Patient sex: M
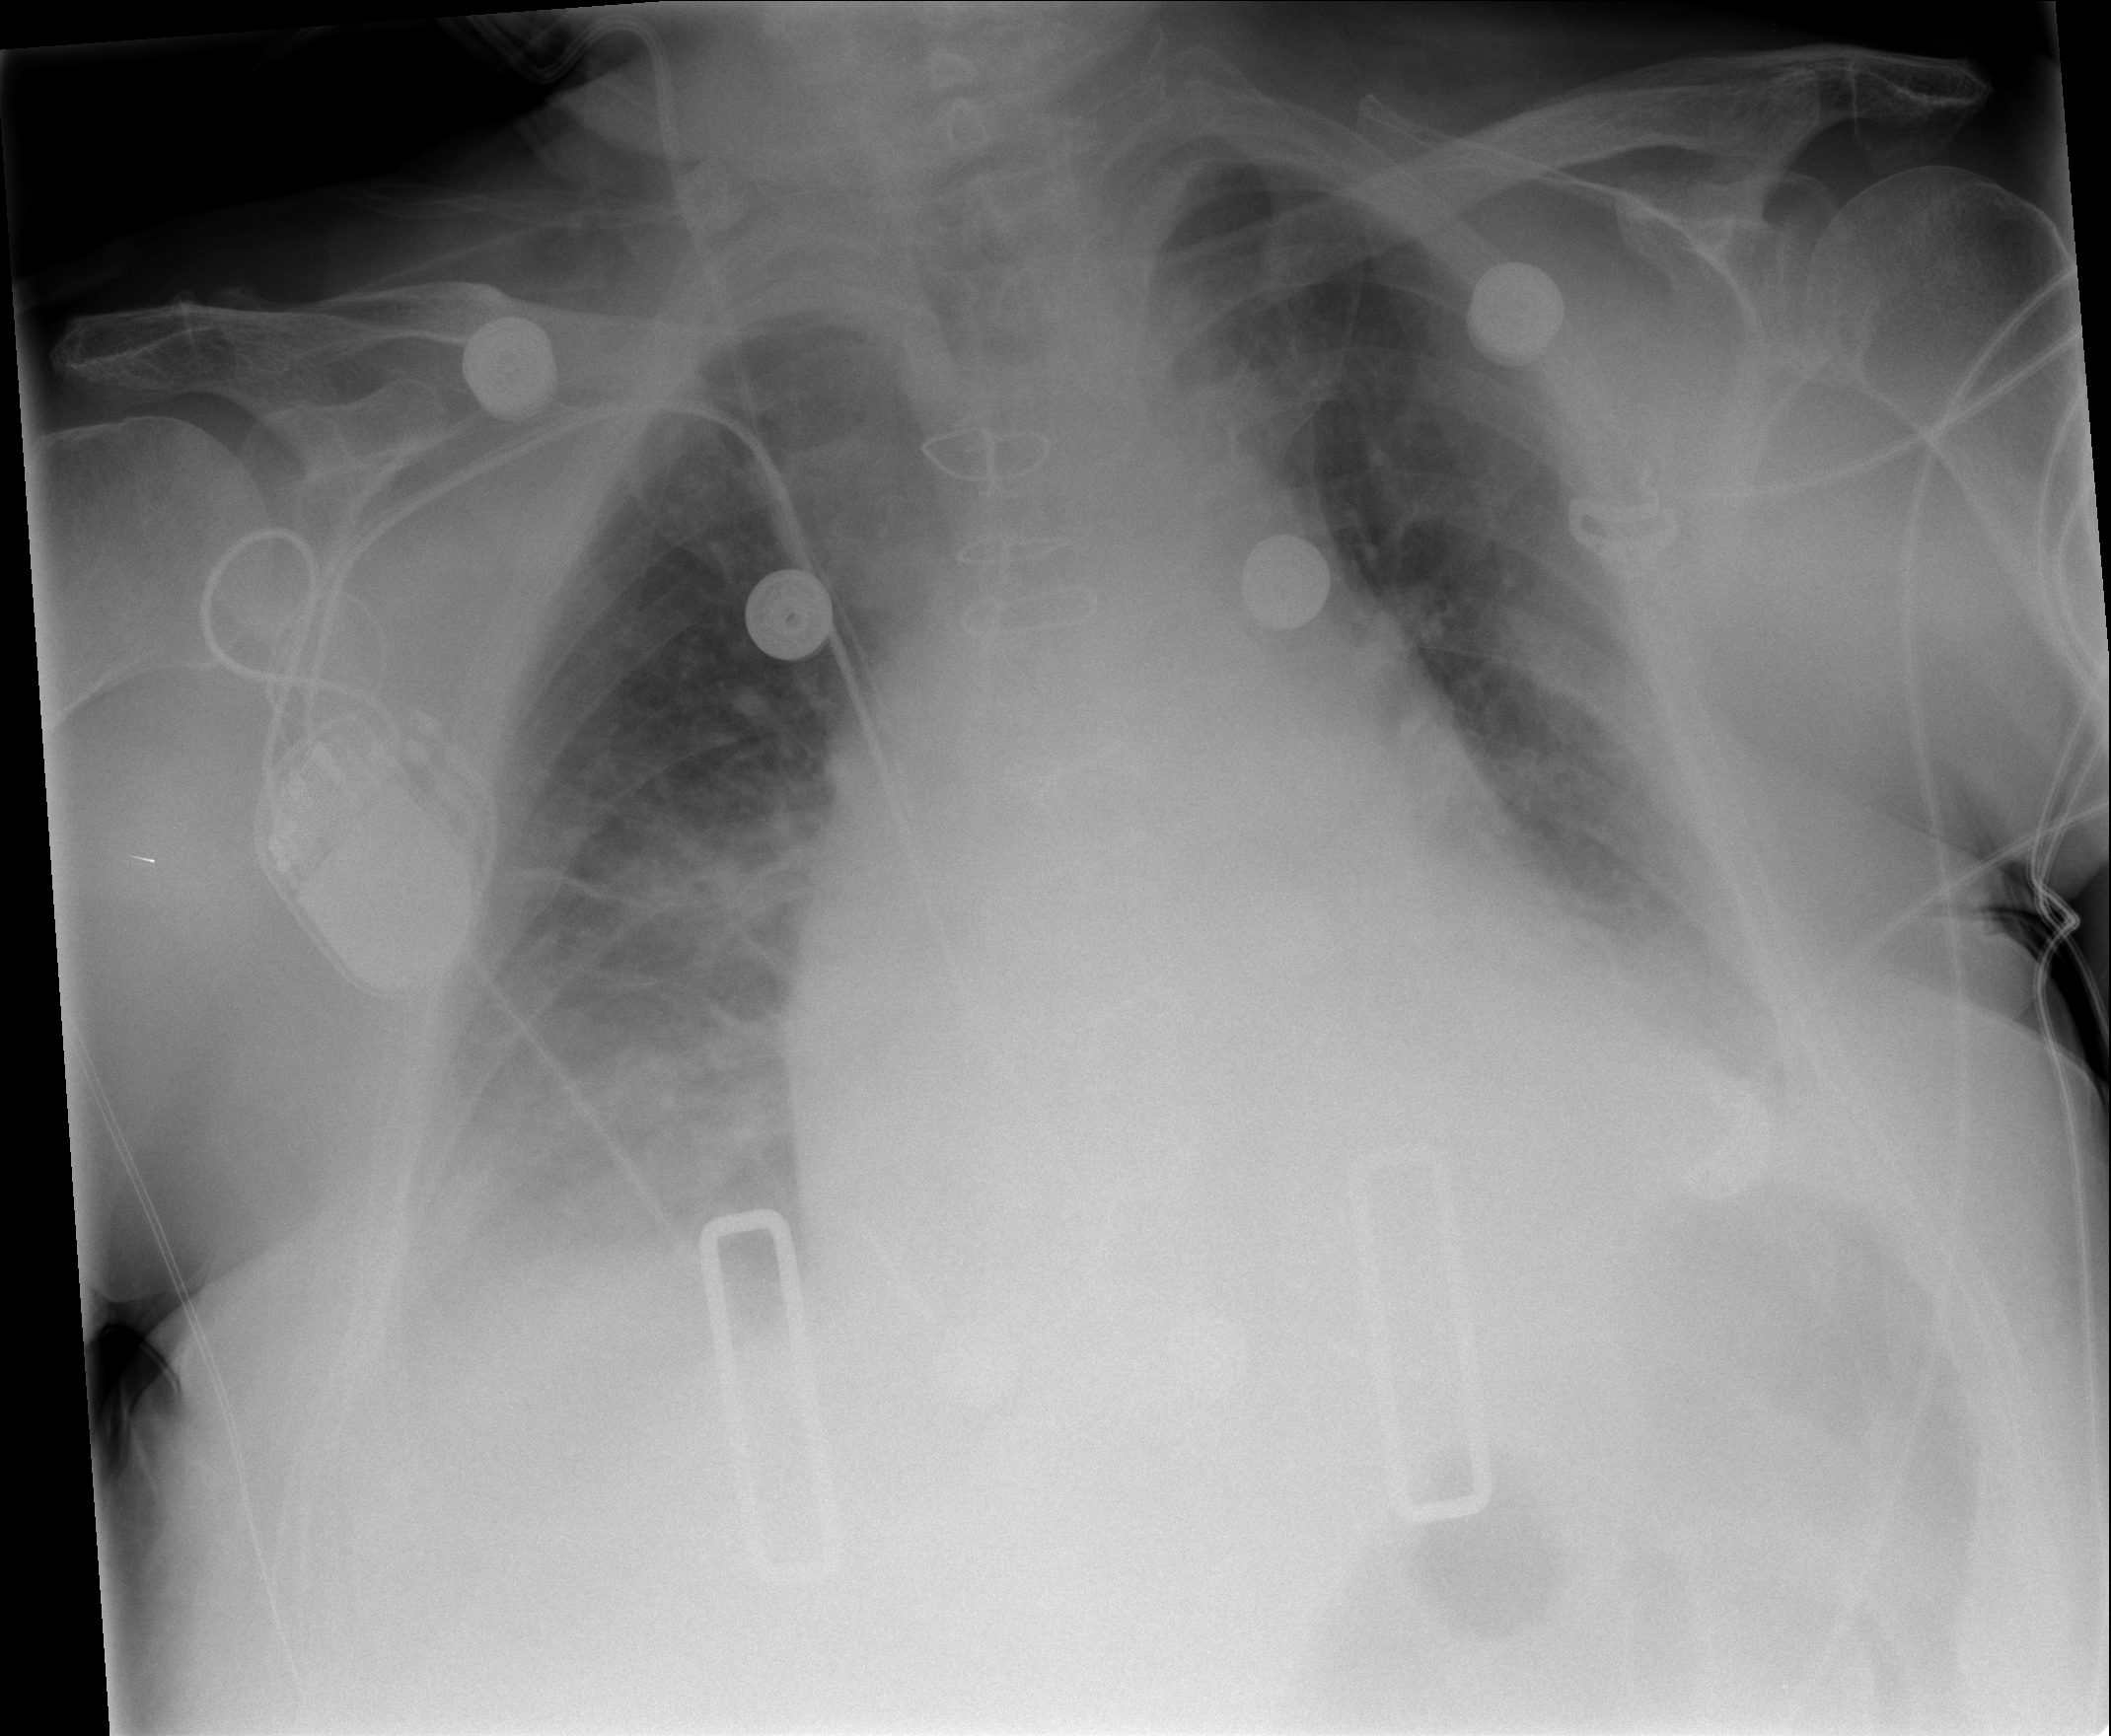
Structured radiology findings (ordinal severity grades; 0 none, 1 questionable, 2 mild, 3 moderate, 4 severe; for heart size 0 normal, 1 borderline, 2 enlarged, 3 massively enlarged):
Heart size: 2
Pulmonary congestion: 2
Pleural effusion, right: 2
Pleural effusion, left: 2
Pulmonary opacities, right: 2
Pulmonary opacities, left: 1
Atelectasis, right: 2
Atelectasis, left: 2